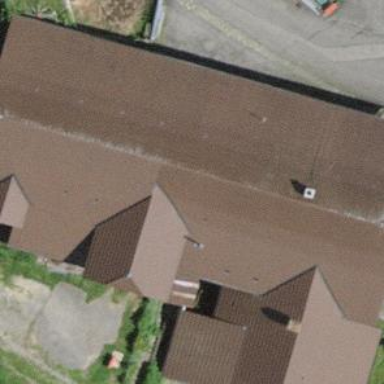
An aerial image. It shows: Barn.